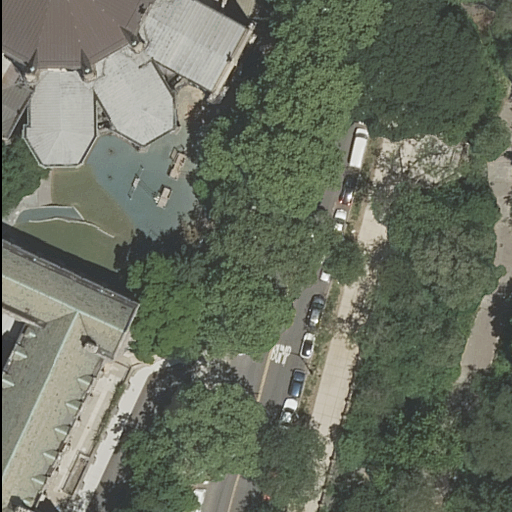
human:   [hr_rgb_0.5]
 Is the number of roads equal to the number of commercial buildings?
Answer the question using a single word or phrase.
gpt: no

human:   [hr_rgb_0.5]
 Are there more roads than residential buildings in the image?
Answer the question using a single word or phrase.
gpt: no

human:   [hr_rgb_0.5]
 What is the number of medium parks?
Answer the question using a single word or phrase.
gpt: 0

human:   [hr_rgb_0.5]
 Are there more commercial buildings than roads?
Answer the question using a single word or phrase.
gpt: no

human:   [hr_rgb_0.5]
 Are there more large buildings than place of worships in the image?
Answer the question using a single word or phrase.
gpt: no

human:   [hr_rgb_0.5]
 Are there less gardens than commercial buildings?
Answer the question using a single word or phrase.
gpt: no

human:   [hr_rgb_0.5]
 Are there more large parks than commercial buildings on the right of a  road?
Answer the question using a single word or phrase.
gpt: yes

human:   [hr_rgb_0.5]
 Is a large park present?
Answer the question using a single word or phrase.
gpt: yes

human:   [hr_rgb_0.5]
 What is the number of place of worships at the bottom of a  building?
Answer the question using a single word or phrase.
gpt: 0

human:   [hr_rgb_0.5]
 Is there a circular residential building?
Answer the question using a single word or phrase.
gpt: no

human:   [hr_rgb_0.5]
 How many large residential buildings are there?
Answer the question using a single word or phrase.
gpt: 1

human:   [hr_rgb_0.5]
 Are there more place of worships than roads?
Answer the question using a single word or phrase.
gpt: no

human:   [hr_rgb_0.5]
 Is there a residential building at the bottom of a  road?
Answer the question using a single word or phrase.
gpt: yes

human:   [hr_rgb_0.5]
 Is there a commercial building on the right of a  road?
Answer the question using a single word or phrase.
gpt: no

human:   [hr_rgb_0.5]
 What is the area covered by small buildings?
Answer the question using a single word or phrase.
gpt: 0m2

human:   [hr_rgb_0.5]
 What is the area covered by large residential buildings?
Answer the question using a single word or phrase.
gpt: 2286m2

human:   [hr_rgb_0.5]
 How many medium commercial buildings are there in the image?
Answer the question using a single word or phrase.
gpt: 0

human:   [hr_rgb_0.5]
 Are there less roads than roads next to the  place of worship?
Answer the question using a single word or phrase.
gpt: no

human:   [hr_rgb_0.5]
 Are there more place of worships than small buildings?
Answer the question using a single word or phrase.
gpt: yes

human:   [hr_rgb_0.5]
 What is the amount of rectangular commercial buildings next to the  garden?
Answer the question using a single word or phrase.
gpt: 0

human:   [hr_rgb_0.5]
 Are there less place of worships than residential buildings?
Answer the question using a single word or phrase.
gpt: yes

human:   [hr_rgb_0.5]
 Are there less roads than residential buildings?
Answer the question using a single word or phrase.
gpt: no

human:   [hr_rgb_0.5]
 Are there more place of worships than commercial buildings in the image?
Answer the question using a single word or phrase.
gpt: yes

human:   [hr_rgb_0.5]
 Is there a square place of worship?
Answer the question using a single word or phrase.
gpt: no

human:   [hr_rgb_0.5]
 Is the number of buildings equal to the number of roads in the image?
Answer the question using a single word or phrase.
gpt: yes

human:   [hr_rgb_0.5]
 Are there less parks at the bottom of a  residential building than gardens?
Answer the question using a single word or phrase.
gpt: no

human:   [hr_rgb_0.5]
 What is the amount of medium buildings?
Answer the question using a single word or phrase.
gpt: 1

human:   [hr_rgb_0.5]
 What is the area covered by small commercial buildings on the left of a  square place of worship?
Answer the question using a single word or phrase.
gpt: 0m2

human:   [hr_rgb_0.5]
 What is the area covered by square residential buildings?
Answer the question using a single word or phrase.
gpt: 0m2

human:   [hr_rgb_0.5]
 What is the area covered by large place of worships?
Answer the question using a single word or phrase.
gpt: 2286m2

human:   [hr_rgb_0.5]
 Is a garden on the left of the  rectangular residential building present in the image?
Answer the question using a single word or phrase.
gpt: no

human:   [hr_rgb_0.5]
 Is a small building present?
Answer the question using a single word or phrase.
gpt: no

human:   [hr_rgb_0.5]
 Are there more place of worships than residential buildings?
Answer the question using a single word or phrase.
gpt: no

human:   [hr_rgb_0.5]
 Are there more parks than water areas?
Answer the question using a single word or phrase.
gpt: yes

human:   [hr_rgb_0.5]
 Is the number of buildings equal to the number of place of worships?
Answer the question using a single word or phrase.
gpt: no

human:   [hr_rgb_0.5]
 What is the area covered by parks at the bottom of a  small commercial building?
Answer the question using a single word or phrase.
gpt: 0m2